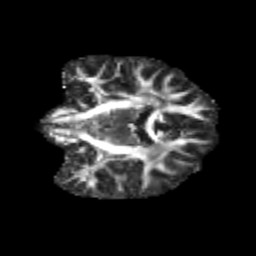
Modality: FA
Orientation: coronal
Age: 13
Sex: female
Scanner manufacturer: siemens
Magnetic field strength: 3 T
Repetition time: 3.8 s
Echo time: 0.07 s